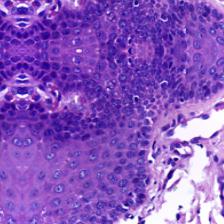
Diagnosis: Normal